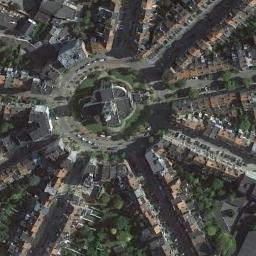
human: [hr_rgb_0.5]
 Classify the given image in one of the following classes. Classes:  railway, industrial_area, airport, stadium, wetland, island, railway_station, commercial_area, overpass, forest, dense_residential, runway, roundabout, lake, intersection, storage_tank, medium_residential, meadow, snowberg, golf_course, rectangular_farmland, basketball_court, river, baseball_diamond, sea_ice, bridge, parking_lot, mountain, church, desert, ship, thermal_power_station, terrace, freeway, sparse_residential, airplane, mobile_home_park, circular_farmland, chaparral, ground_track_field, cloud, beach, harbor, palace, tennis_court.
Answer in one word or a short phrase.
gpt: roundabout